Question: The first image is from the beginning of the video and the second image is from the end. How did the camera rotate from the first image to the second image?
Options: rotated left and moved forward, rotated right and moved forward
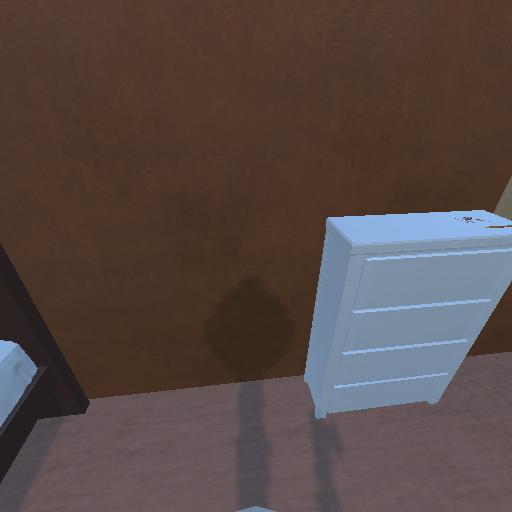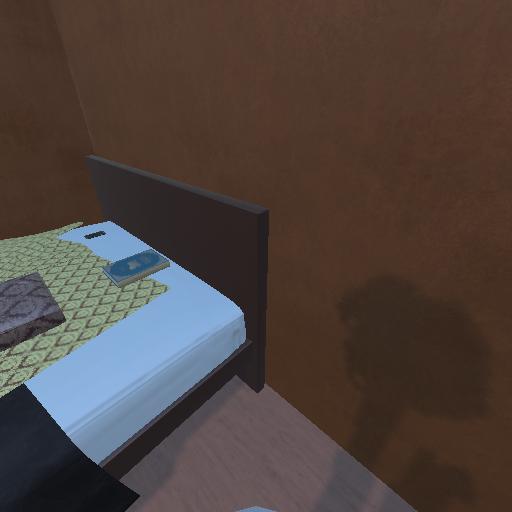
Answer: rotated left and moved forward